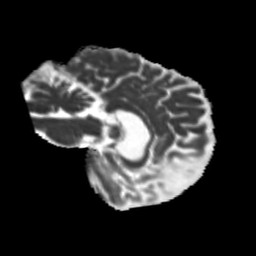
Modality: MD
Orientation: sagittal
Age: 76
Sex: female
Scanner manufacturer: siemens
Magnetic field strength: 3 T
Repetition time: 5.25 s
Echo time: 0.08 s